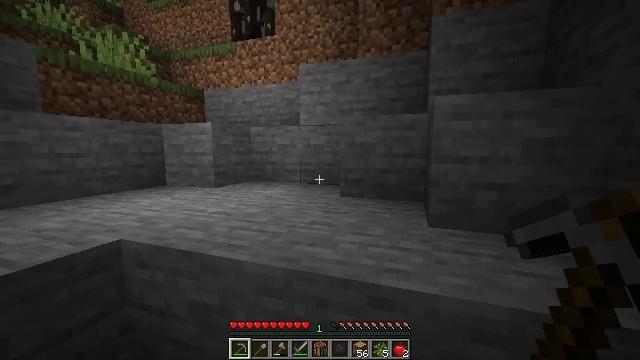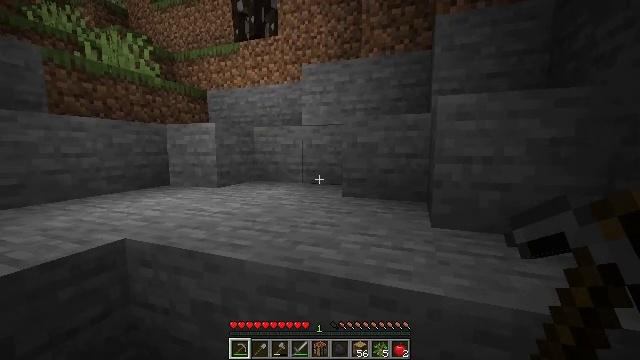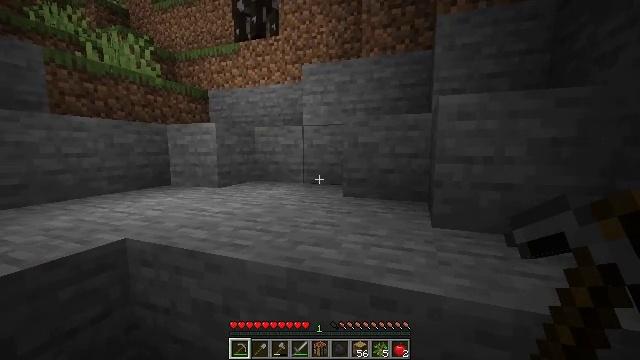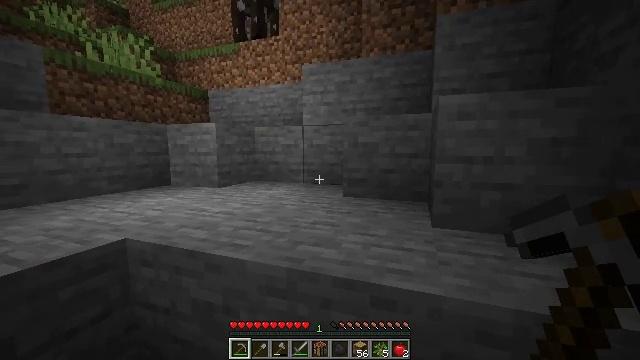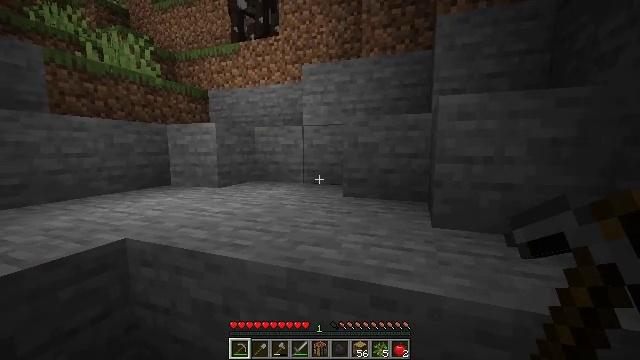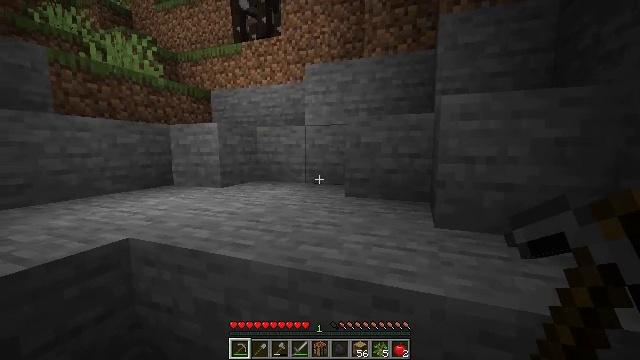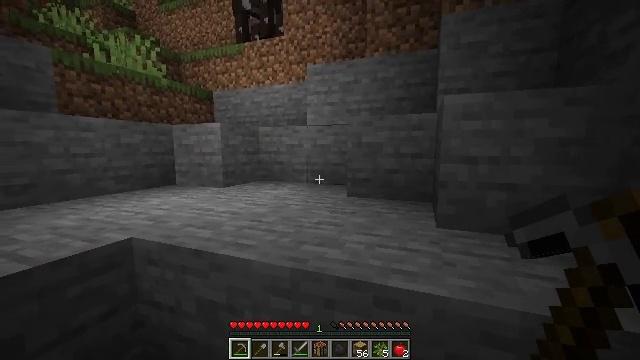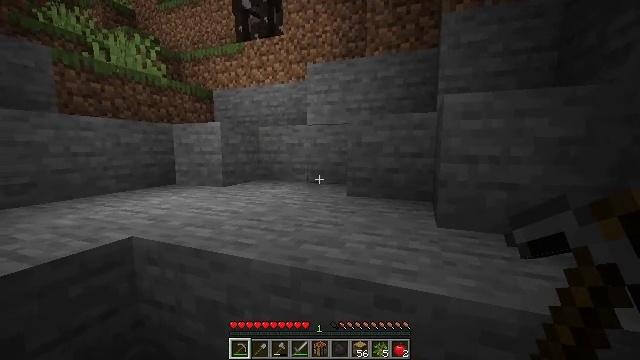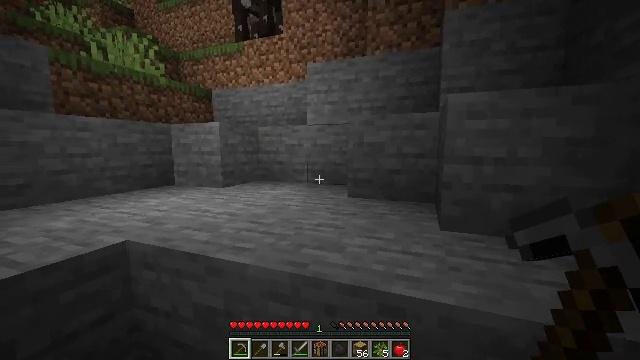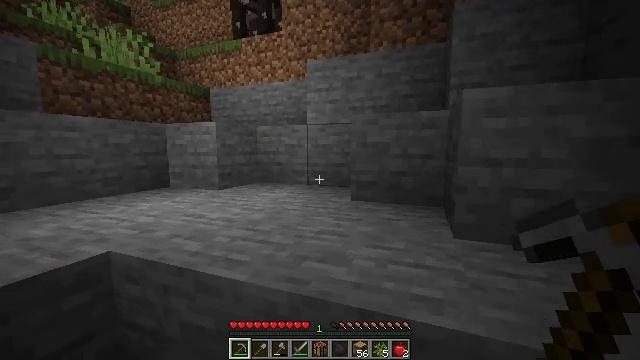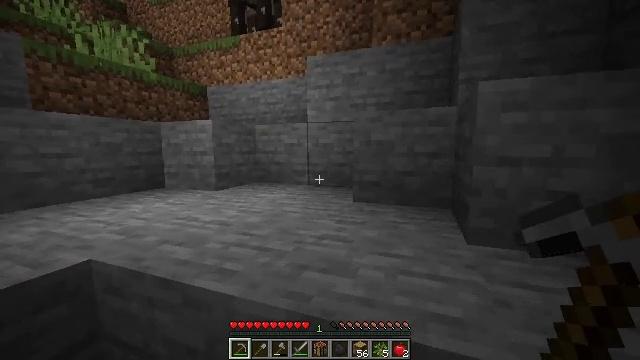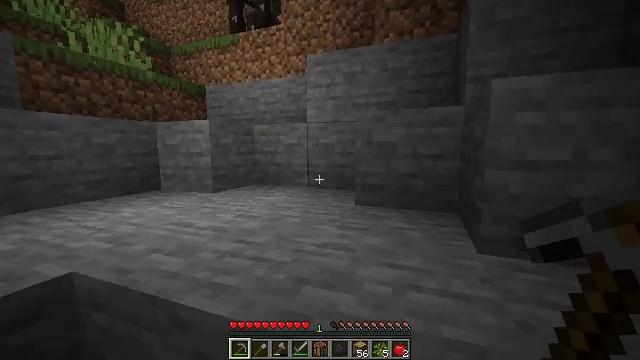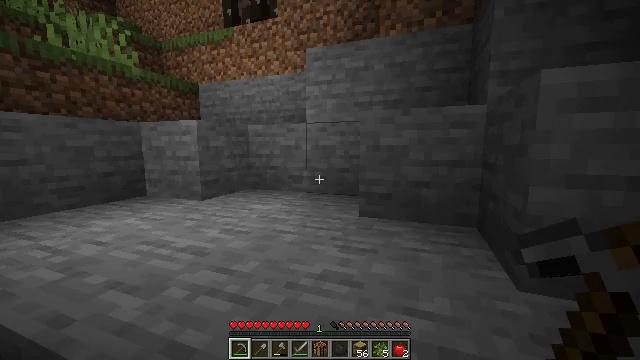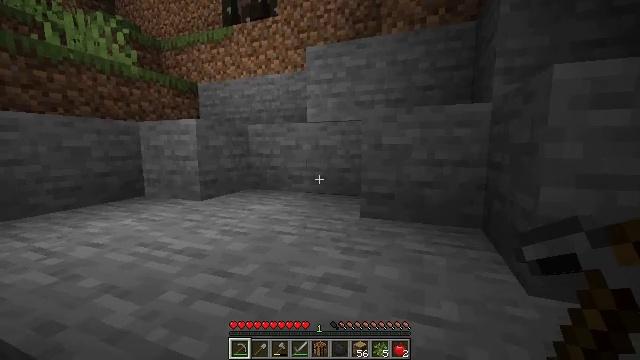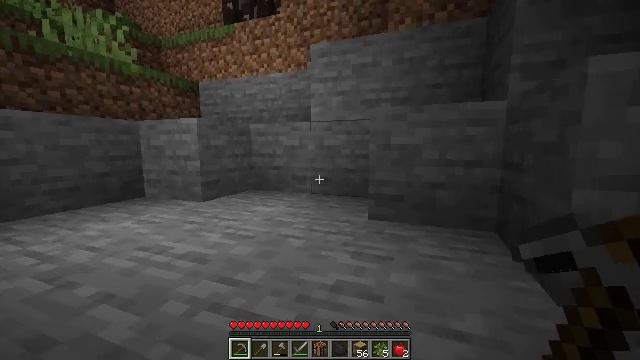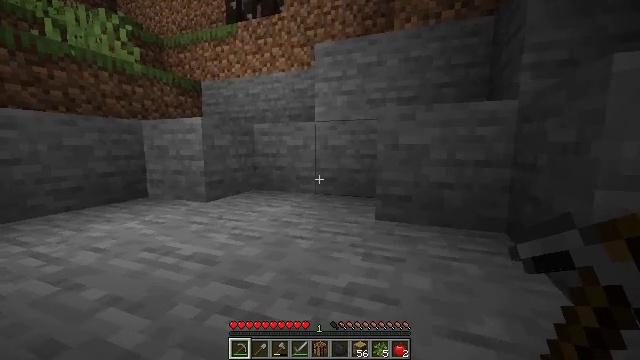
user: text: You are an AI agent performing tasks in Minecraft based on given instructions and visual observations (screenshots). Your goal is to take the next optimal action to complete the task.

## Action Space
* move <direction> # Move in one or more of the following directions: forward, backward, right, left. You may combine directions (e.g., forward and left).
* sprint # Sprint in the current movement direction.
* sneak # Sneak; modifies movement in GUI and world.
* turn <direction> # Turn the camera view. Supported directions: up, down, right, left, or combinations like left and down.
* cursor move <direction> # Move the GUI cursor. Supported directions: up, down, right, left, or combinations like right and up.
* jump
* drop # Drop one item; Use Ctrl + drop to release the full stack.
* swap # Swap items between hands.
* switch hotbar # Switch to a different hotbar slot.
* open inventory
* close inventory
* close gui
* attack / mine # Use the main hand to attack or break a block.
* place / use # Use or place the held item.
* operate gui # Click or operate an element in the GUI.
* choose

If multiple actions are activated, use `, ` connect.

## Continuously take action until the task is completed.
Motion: motion action
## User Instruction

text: Collect a hay block for crafting.
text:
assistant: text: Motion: no_op
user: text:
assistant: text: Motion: no_op
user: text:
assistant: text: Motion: no_op
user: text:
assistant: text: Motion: no_op
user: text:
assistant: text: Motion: no_op
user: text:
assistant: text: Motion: no_op
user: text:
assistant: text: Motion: no_op
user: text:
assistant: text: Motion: move forward
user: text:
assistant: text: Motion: move forward
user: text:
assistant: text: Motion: move forward
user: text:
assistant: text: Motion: move forward
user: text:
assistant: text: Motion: move forward
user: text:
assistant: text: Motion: move forward
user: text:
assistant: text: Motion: move forward
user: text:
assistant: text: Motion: move forward
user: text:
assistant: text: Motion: move forward
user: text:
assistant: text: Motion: move forward
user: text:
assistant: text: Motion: move forward
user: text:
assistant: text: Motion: move forward, jump
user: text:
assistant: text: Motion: move forward, jump
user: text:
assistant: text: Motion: move forward, turn left, jump
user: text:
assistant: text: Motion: move forward, jump
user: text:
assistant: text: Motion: move forward, jump
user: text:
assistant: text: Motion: move forward
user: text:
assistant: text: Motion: move forward
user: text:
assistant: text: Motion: move forward
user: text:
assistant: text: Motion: move forward
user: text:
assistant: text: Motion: move forward
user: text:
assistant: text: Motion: move forward
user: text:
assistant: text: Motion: move forward and move right, turn left